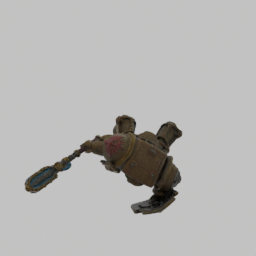
Label: people